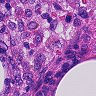
Metastatic tissue present: no